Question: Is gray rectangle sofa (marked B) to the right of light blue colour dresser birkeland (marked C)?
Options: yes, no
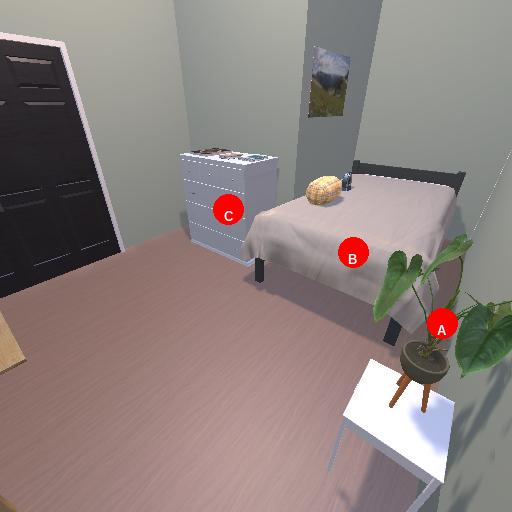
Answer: yes